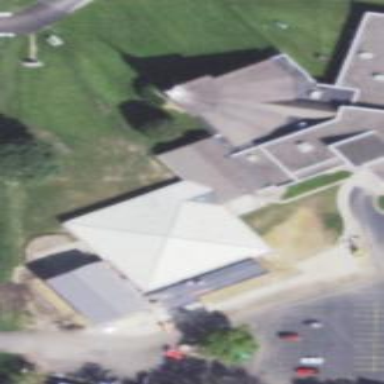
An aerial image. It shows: Building designated as church and private school.